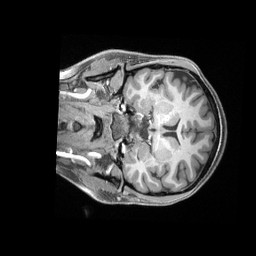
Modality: T1w
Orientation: coronal
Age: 21
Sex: female
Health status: healthy
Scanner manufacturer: siemens
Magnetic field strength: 3 T
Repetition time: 2.4 s
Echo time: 0.00228 s